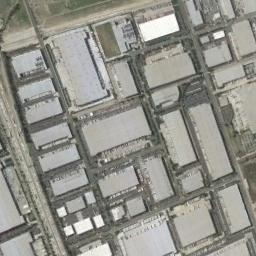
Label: industrial_area